Interaction volume radius: 5 \u00c5
Interaction volume height: 35 \u00c5
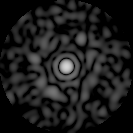
Disorder parameter: 0.8074